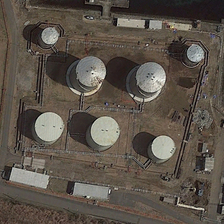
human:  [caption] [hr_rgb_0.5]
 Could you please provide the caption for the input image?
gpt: trees are beside a lot of oil tanks .

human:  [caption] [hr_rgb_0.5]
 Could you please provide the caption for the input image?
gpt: trees are beside a lot of oil tanks .

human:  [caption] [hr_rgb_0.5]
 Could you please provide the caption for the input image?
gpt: a large number of different sizes of storagetanks on the road in a piece of land .

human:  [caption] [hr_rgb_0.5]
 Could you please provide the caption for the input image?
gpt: a large number of different sizes of storagetanks on the road in a piece of land .

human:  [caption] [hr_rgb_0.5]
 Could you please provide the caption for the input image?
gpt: seven storage tanks in different sizes are near a road and a river .